Field crop: maize
Growth stage: 2
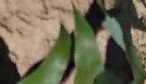
Species: maize